Question: I'm not exactly sure how do this, or if it is even possible. If it isn't, could you please provide an alternative?
Here's a screenshot of a table in Word I made, to show what I mean:

I want to recreate the same thing with html tables, however I am not sure how to do this.
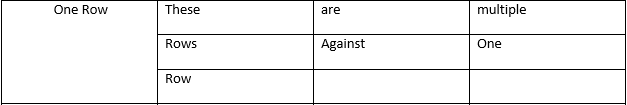
Answer: You can do it like this;
'''
<table>
<tbody>
<tr>
<td rowspan="3">One row</td>
<td>These</td>
<td>are</td>
<td>multiple</td>
</tr>
<tr>
<td>rows</td>
<td>against</td>
<td>one</td>
</tr>
<tr>
<td>row</td>
<td></td>
<td></td>
</tr>
</tbody>
</table>
'''